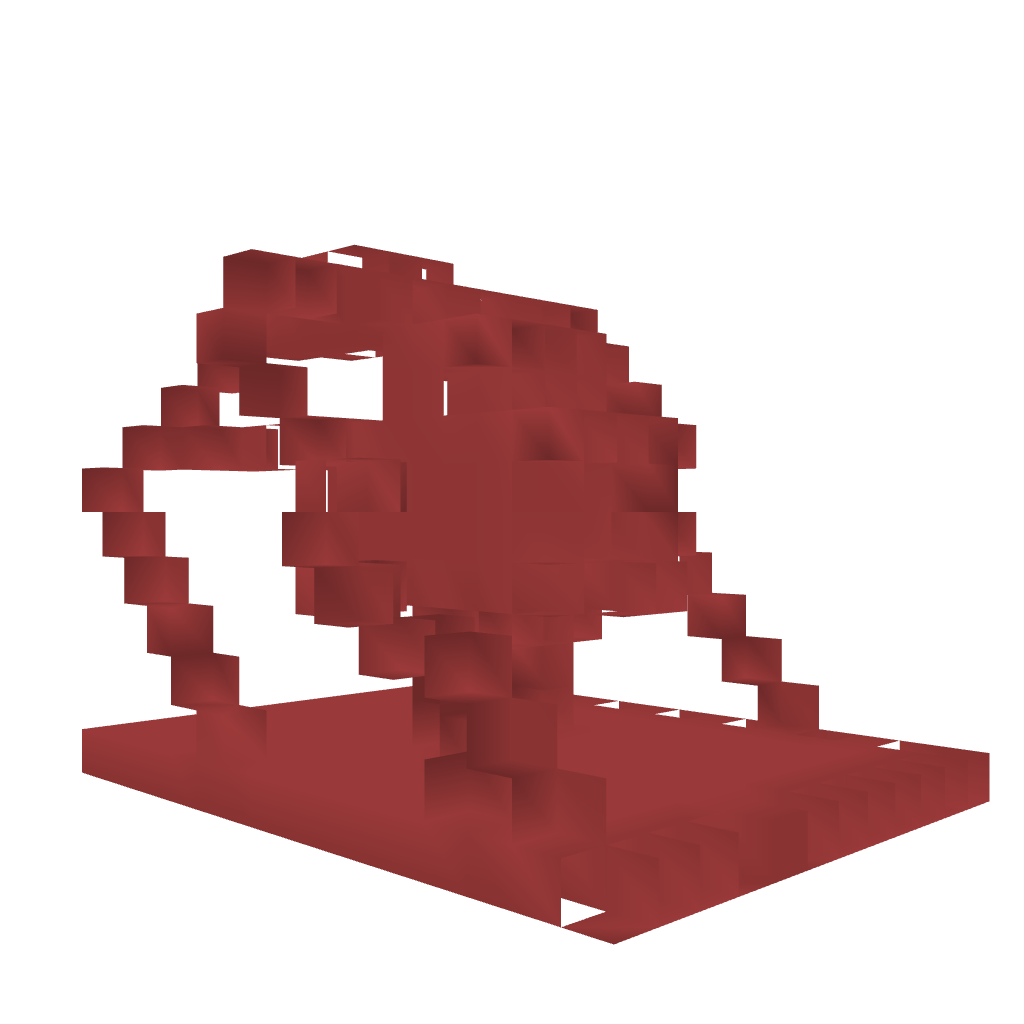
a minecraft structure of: Lava door bad low quality